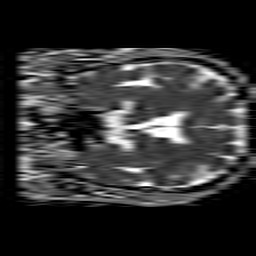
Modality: ADC
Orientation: coronal
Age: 62
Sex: male
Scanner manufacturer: philips
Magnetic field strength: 1.5 T
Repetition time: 4.6 s
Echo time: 0.08528 s